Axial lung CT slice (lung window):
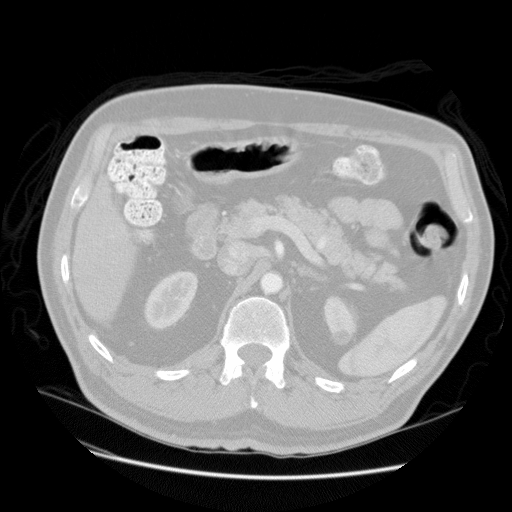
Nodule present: no